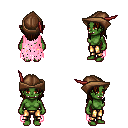
a pixel art fantasy rpg character, female body template, orc, green skin, pink tattered cape, gold greaves, brown long hairstyle, leather cap, four views (front, back, left, right), 2x2 character sprite sheet, small pixel art, hard edges, no anti-aliasing